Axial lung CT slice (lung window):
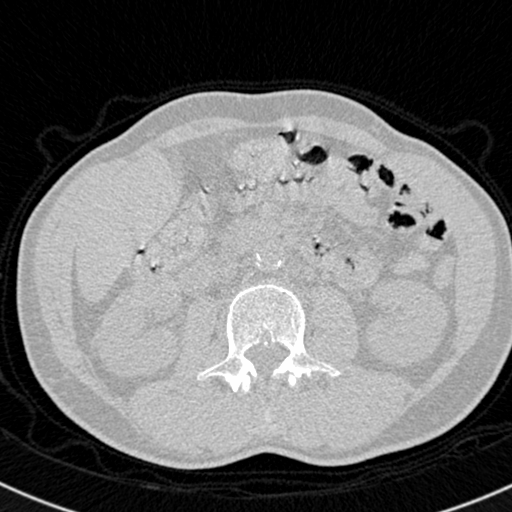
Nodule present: no